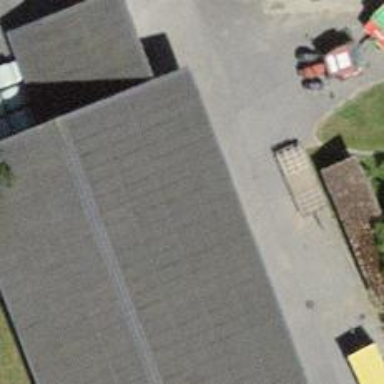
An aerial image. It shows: Barn.